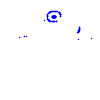
Particle: pion